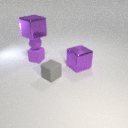
small purple rubber cube below small purple rubber sphere